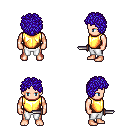
a pixel art fantasy rpg character, male body template, human, light skin, gold chest armor, white pants, blue curly afro hairstyle, dagger, four views (front, back, left, right), 2x2 character sprite sheet, small pixel art, hard edges, no anti-aliasing